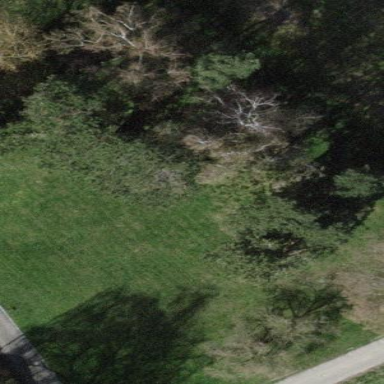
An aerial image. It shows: Deciduous broadleaved woodland.